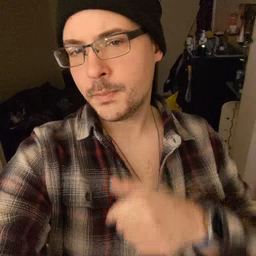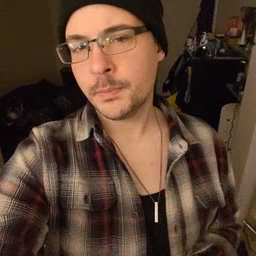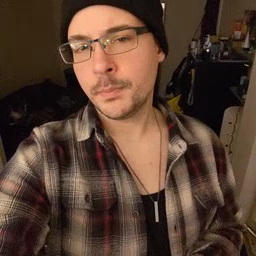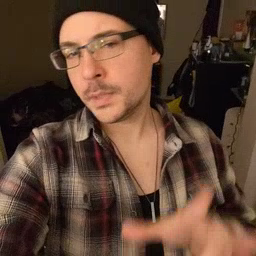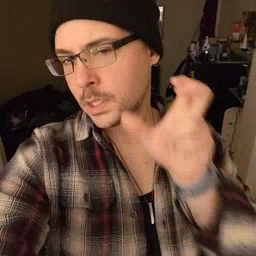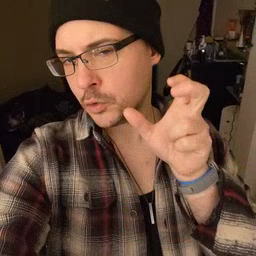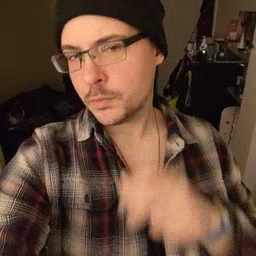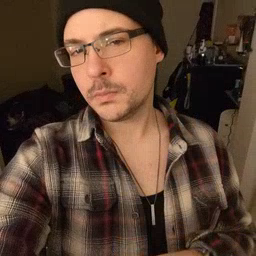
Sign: hear